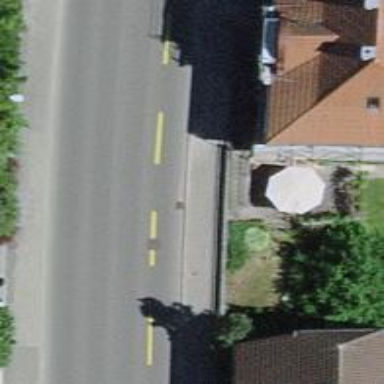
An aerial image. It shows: Sidewalk along the footway.